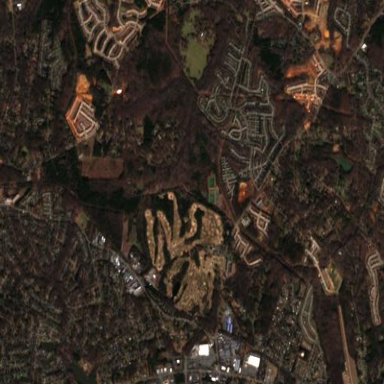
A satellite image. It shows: Golf course.